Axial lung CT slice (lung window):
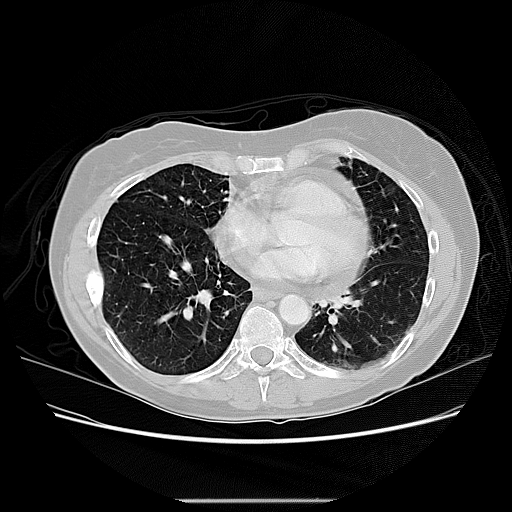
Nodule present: no